Field crop: tomato
Growth stage: 1
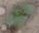
Species: solanum